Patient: sex M, age 77
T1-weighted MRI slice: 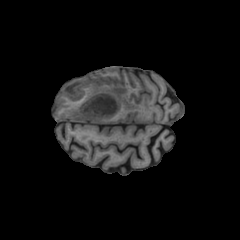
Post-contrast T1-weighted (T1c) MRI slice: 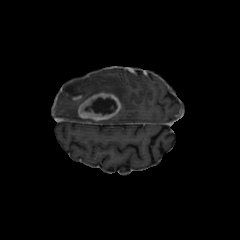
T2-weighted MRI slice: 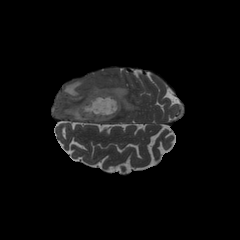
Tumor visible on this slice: yes
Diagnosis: Glioblastoma, IDH-wildtype
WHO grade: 4